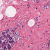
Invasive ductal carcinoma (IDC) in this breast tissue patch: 0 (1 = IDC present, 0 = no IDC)